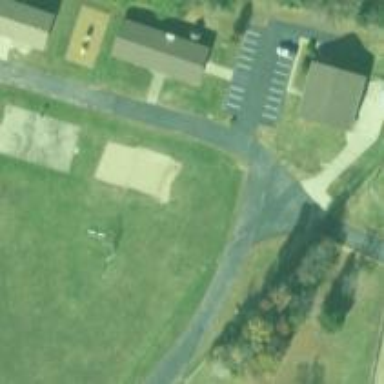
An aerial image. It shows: Driveway leading to service road.